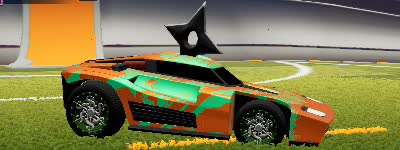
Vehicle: breakout